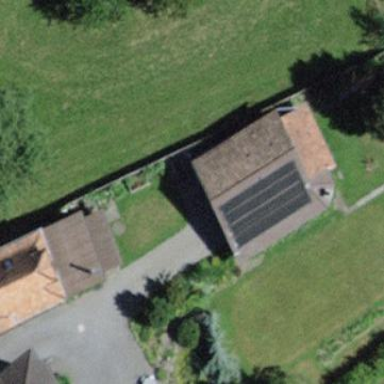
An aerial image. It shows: Garage.